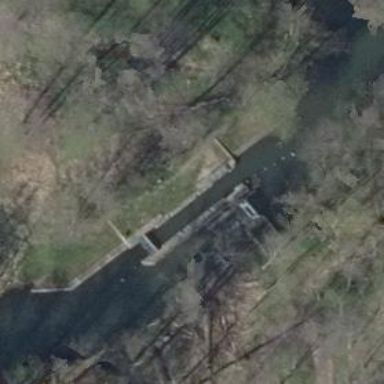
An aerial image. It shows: Lock gate along waterway.